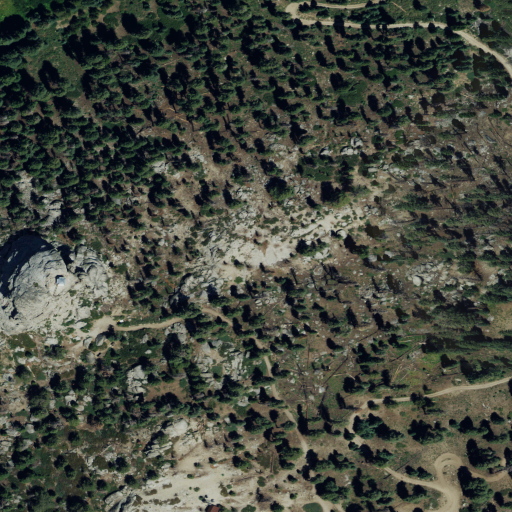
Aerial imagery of mountain in California named Buck Rock containing evergreen forest, shrub, grassland, and open development